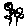
Label: flower